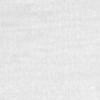
Label: no_change